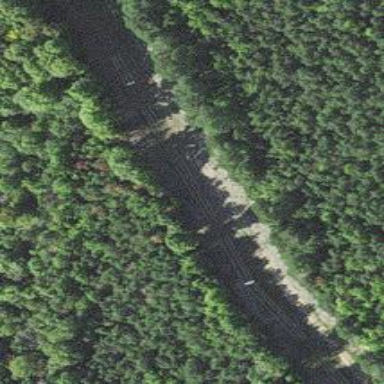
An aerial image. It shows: Abandoned railway.